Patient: sex M, age 81
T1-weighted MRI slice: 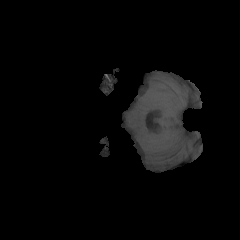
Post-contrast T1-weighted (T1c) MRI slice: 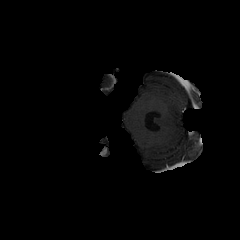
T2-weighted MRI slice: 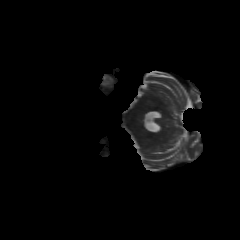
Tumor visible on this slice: no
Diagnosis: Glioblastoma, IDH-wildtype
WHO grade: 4